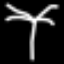
Label: palm tree